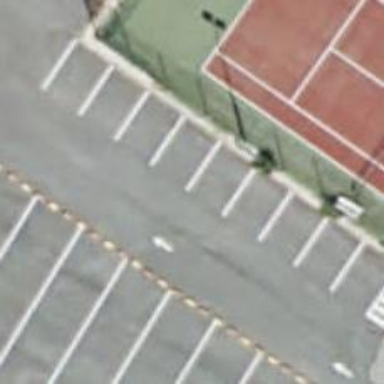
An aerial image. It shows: Paved parking aisle designated as service road.